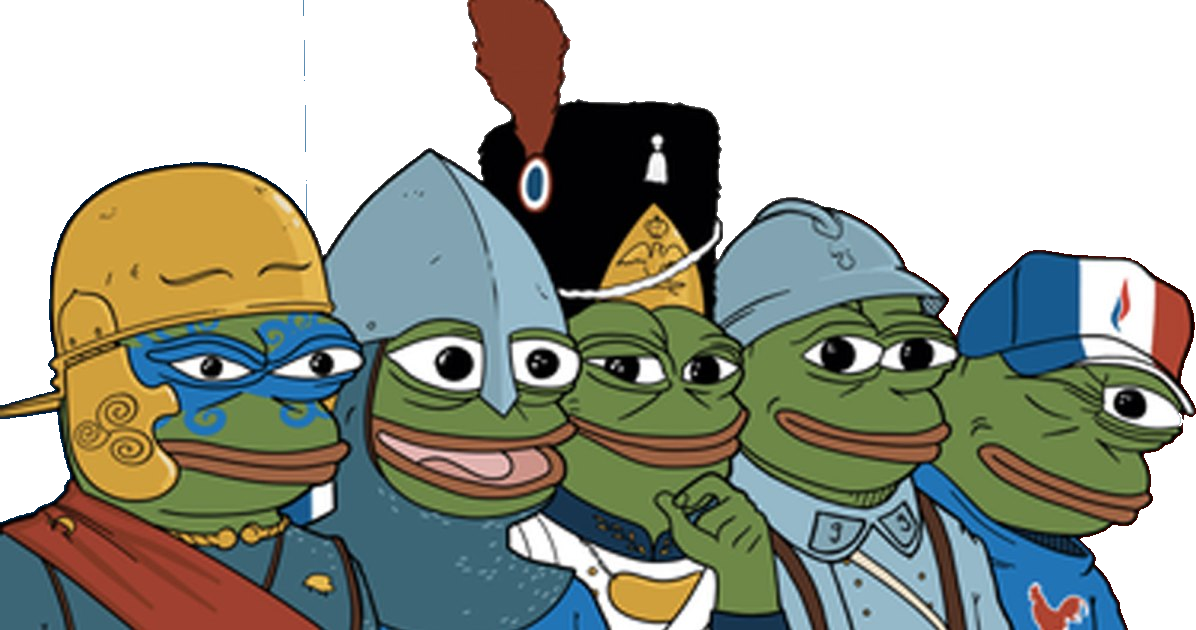
Label: 5_Pepe